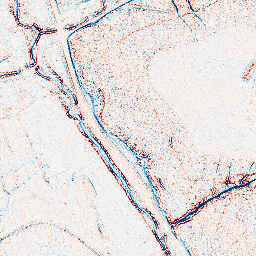
Category: edge_preserving
Decomposition family: anisotropic_diffusion
Decomposition parameters: iterations: 5
kappa: 50
gamma: 0.05
Upsampling method: regularized
Upsampling parameters: scale: 2
lambda_reg: 0.001
Upsampling scale: 2